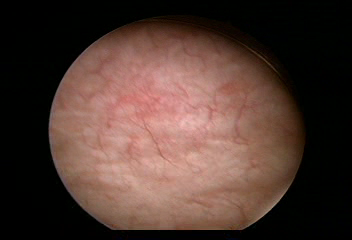
Modality: WLC
Class: Normal mucosa
Bladder cancer association: No